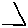
Label: triangle